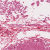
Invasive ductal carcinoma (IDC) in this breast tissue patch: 0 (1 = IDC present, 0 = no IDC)